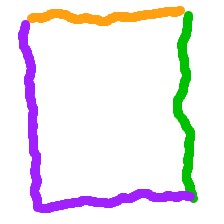
Shape: rectangle